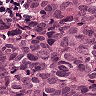
Metastatic tissue present: yes